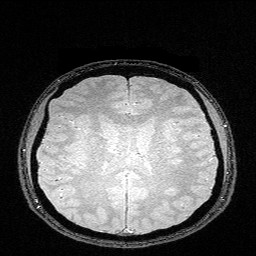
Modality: FLASH
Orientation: coronal
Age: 24
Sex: female